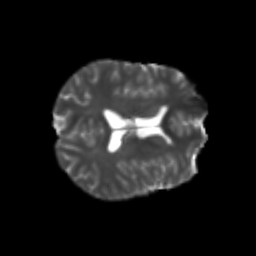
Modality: T2w
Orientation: axial
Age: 21
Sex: male
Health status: healthy
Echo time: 0.074 s